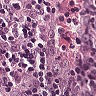
Metastatic tissue present: yes